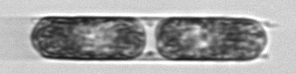
Label: Hemiaulus